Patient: sex M, age 69
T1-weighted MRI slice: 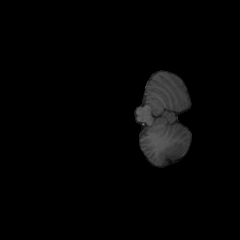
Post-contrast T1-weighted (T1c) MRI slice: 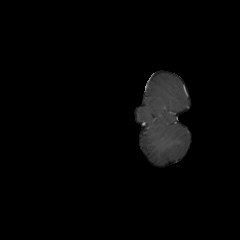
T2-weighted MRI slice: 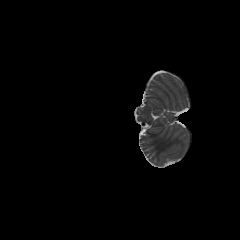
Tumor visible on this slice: no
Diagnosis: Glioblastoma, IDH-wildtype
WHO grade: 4